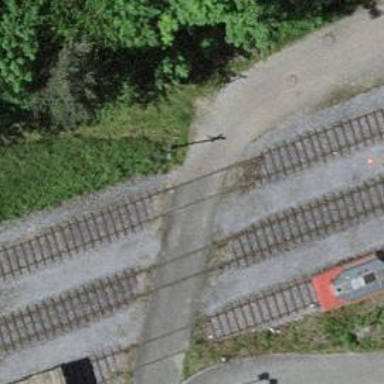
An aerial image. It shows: Uncontrolled level crossing along the railway.